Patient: sex F, age 61
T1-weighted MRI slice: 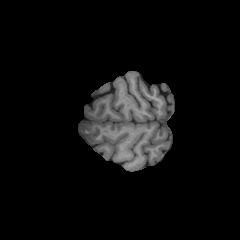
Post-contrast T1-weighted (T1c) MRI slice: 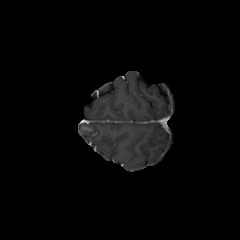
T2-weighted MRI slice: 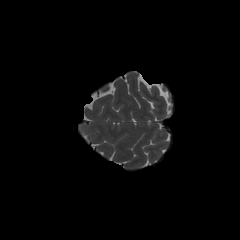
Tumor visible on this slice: yes
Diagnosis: Glioblastoma, IDH-wildtype
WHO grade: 4